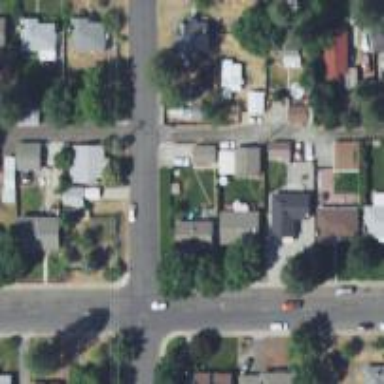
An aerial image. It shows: Alley classified as service road.